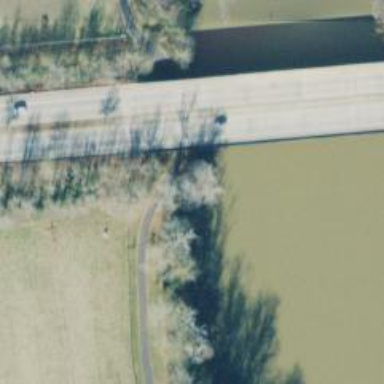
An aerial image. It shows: Trunk highway with bridge.